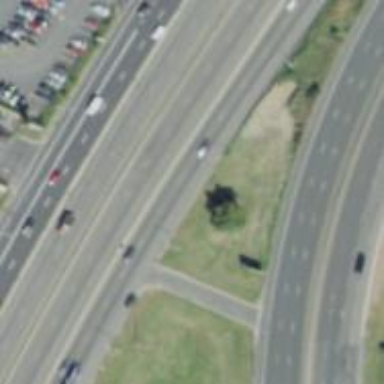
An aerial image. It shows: Urban freeway or expressway with asphalt surface.